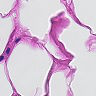
Metastatic tissue present: no